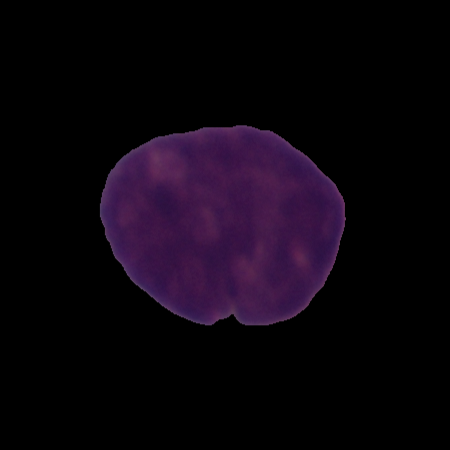
Label: cancer